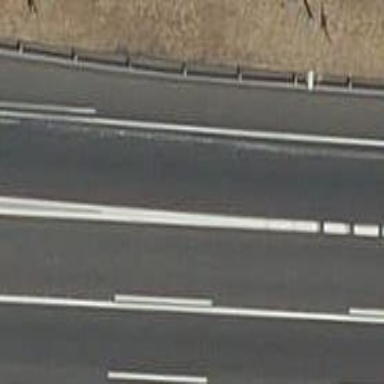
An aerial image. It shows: Motorway link.